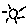
Label: sun